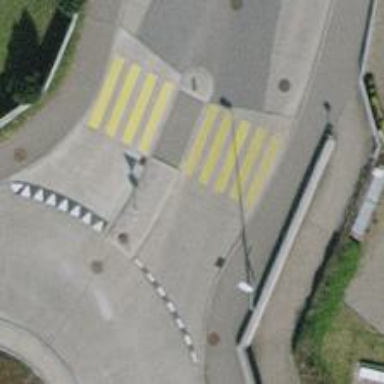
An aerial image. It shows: Kerb barrier.